Question: I need to queue calls to a socket and I need them to be executed chronologically. To do this I used a semaphore to signal when the callback function is clear to go.
Most of the time it works because each asynchronous callback is executed on a separated thread, but occasionally the same thread used in current callback is used in the newly asynchronous call. When this happens, that thread is locked waiting for the semaphore to be released, but because the same thread that was supposed to clear the semaphore, is waiting for it to be cleared, the thread is locked forever.
To illustrate the problem here is a test code:
'''
static Semaphore semaphore = new Semaphore(1, 1);
static IList<byte[]> buffer = new List<byte[]>();
static void Main()
{
Socket socket = new Socket(AddressFamily.InterNetwork, SocketType.Stream, ProtocolType.Tcp);
socket.Connect(new IPEndPoint(new IPAddress(new byte[] { 192, 168, 1, 8 }), 123));
while (true) // data feed
{
lock (buffer)
{
buffer.Add(new byte[1460]);
if (buffer.Count == 1)
socket.BeginSend(buffer[0], 0, 1460, 0, new AsyncCallback(SendCallback), socket); // calls BeginSend if the buffer was empty before
}
}
}
static void SendCallback(IAsyncResult ar)
{
Console.WriteLine("in " + Thread.CurrentThread.ManagedThreadId);
semaphore.WaitOne();
Socket socket = (Socket)ar.AsyncState;
lock(buffer)
{
buffer.RemoveAt(0); // removes data that was sent
if (buffer.Count > 0) // if there is more data to send calls BeginSend again
socket.BeginSend(buffer[0], 0, 1460, 0, new AsyncCallback(SendCallback), socket);
}
semaphore.Release();
Console.WriteLine("out " + Thread.CurrentThread.ManagedThreadId);
}
'''
and here is the output:

Because thread 10 was transferred to a new callback, without giving a chance for the previous callback to exit and clear the semaphore, the thread is locked forever.
How should I approach this problem?
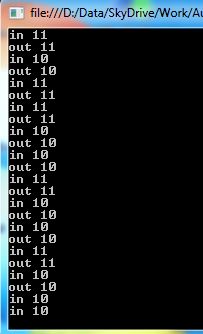
Answer: switch to tasks:
Nice msdn article <URL>
'''
public Task<int> SendAsync(Socket socket, byte[] buffer, int offset, int size, SocketFlags flags)
{
var result = socket.BeginSend(buffer, offset, size, flags, _ => { }, socket);
return Task.Factory.FromAsync(result,(r) => socket.EndSend(r));
}
'''
things get a little easier now:
Using a default <URL> as a concurrent queue. It's thread save and removes the explicit lock on the list
'''
static BlockingCollection<byte[]> buffer = new BlockingCollection<byte[]>();
public async void Main()
{
Socket socket = new Socket(AddressFamily.InterNetwork, SocketType.Stream, ProtocolType.Tcp);
socket.Connect(new IPEndPoint(new IPAddress(new byte[] { 192, 168, 1, 8 }), 123));
while (!buffer.IsCompleted)
{
var data = buffer.Take();
await SendAsync(socket, data, 0, data.Length, 0);
}
Console.ReadLine();
}
'''
Non blocking send and order is maintained while not needing the semaphore.